Question: I've created a <URL>.
I would like to remove repeat clicking because the clicks create an animation.
I understand now that '$(this).off('click');' will do the trick; however,
Where I run into problems is how can I turn '.on()' the click after any new listitem has been clicked.
Also noted, '.one()' seems to be a good solution; however, I'm unsure on how to use this while maintaining my same symantics. Thank you.
'''
var carItems = $('.carousel_item');
var sideitems = $('.side_item');
var x = false;
$(sideitems).hide();
fadeItem();
$(carItems).on({
click: function() {
$(sideitems).stop(true, true).animate({
right: '4.5em'
});
$(sideitems).hide();
fadeItem();
},
mouseenter: function() {},
mouseleave: function() {}
});
function fadeItem() {
$('.side_ul li:hidden:first').fadeIn(fadeItem).animate({
right: '-4.5em'
}, 150, function() {});;
}
'''
'''
<div id="carousel" class="flexslider">
<ul class="slides">
<li class="carousel_item"> <img src="asset/img/1600/slide1_1600.jpg" /> </li>
<li class="carousel_item"> <img src="asset/img/1600/slide2_1600.jpg" /> </li>
<li class="carousel_item"> <img src="asset/img/1600/slide1_1600.jpg" /> </li>
<li class="carousel_item"> <img src="asset/img/1600/slide2_1600.jpg" /> </li>
<!-- items mirrored twice, total of 12 -->
</ul>
</div>
<nav class="side_nav">
<ul class="side_ul">
<li class="side_item home"><div class="text_links"><a href="#">home</a></div></li>
<li class="side_item document"><div class="text_links"><a href="#">docs</a></div></li>
<li class="side_item video"><div class="text_links"><a href="#">video</a></div></li>
<li class="side_item programming"><div class="text_links"><a href="#">web</a></div></li>
</ul>
</nav>
'''

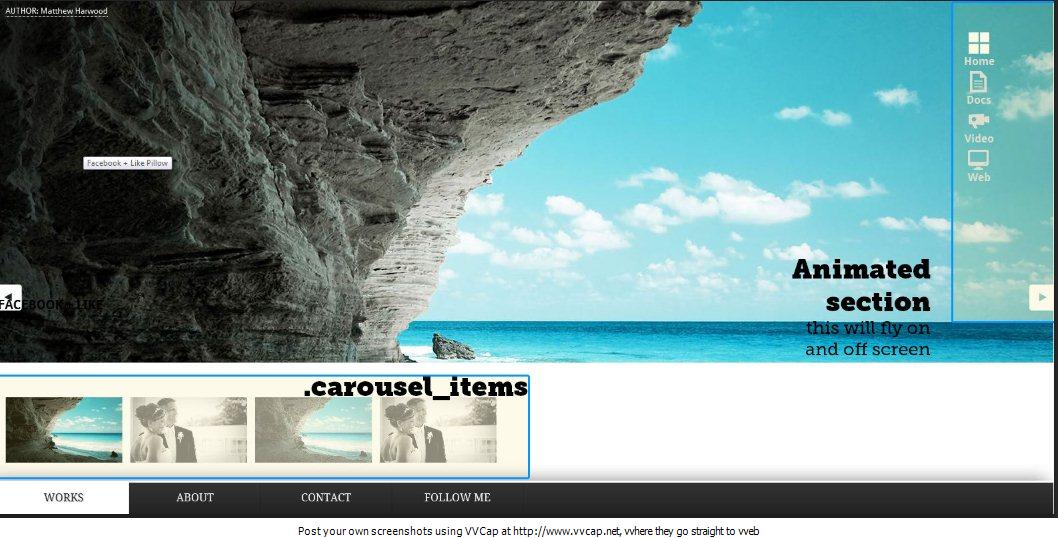
Answer: I've forked your fiddle: <URL>
Using a combination of on() and off(), you can modify the class attributes to achieve your results:
'''
var carItems = $('.carousel_item');
var sideitems = $('.side_item');
var x = false;
$(sideitems).hide();
fadeItem();
bindClick();
function bindClick()
{
$(".carousel_item:not(.selected)").on("click", function(event)
{
$(".carousel_item").off("click");
$('.carousel_item').removeClass("selected");
$(this).addClass("selected");
$(sideitems).stop(true, true).animate({
right: '4.5em'
});
$(sideitems).hide();
fadeItem();
bindClick();
});
}
$(carItems).on({
mouseenter: function () {
},
mouseleave: function () {
}
});
function fadeItem() {
$('.side_ul li:hidden:first').fadeIn(fadeItem).animate({
right: '-4.5em'
}, 150, function () {});;
}
'''